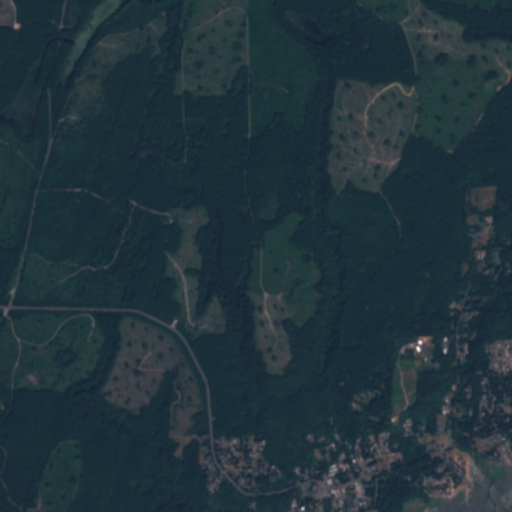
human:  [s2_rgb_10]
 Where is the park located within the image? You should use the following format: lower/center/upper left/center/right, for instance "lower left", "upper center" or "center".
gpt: The park is located in the lower right of the image.
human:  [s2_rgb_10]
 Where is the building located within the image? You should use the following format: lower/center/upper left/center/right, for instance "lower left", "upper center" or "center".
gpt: The building is located in the lower right of the image.
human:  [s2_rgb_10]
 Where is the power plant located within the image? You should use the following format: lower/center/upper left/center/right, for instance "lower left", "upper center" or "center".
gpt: There is no power plant in the image.